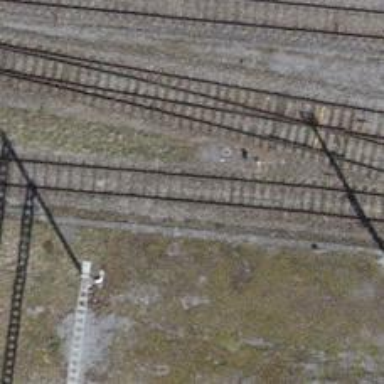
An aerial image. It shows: Rail siding with electrified contact lines for trains.